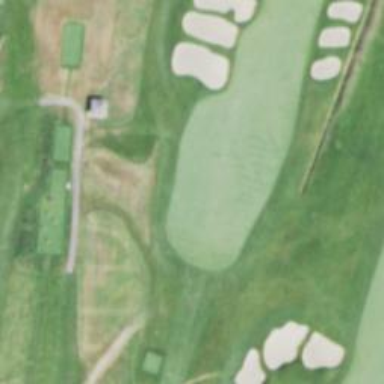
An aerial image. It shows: Golf fairway surrounded by grass.